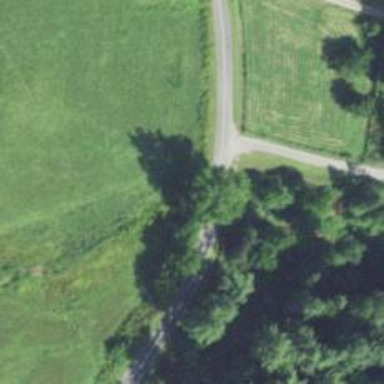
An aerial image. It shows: Culvert tunnel.